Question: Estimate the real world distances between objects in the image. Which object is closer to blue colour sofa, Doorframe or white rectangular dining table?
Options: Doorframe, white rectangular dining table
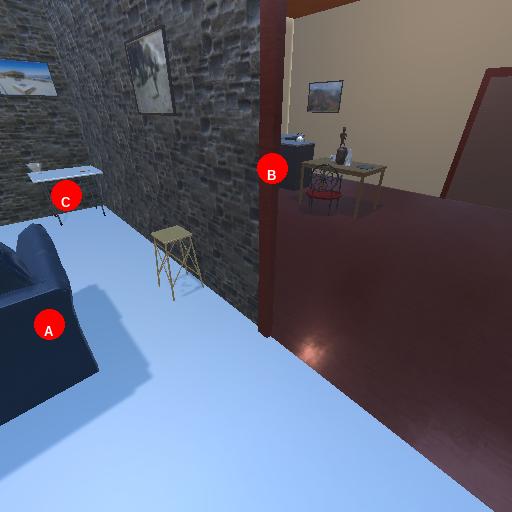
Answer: Doorframe